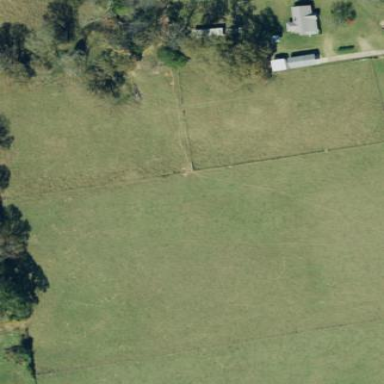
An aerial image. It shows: Pasture covered in meadow.